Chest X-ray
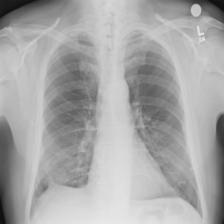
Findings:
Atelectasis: negative
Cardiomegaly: negative
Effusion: negative
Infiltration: negative
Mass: negative
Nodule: negative
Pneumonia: negative
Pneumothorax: negative
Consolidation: negative
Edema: negative
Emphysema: negative
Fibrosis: negative
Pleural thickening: positive
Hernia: negative